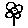
Label: flower